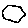
Label: hexagon